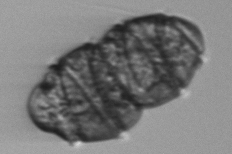
Label: Margalefidinium